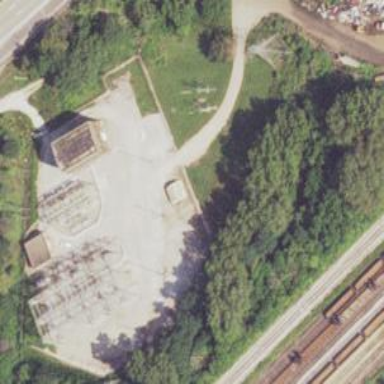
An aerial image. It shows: Power substation.